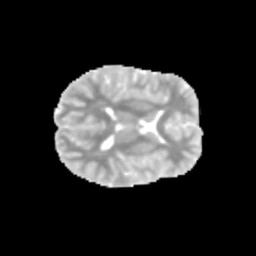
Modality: MD
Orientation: axial
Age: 11
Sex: female
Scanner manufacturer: siemens
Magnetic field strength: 3 T
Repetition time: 3.8 s
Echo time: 0.07 s